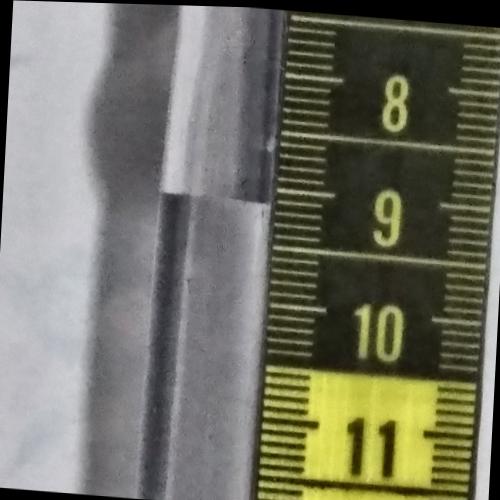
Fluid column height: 9.1 cm